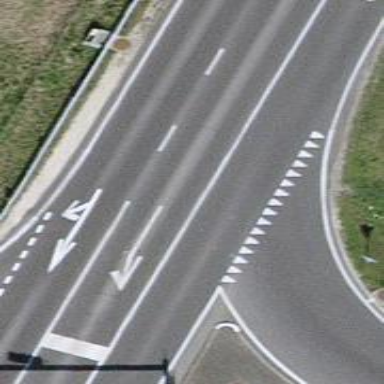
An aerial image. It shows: Secondary road.